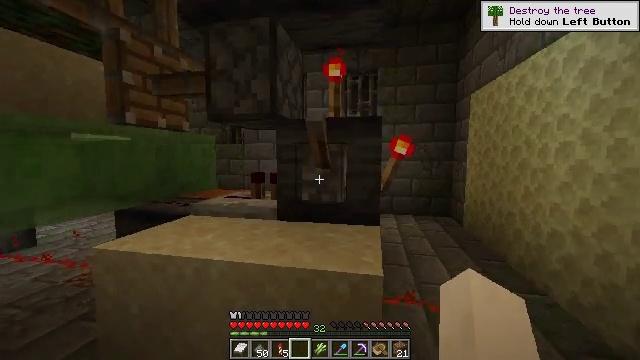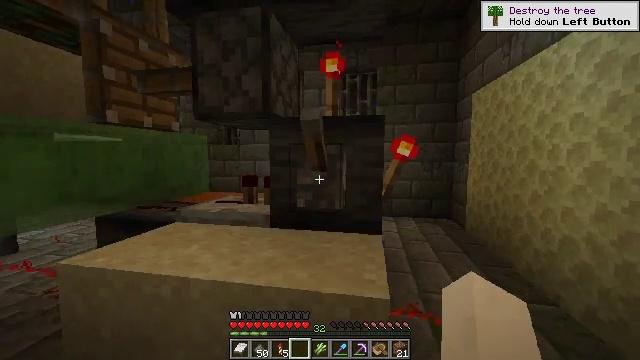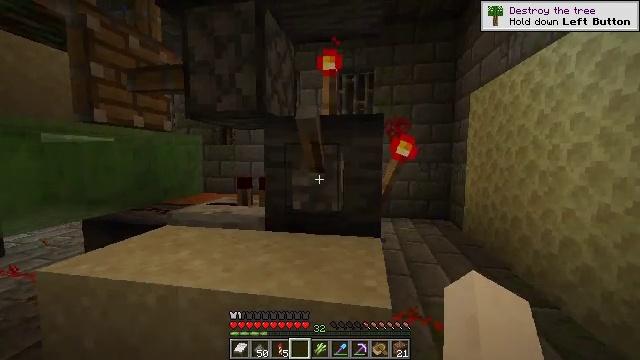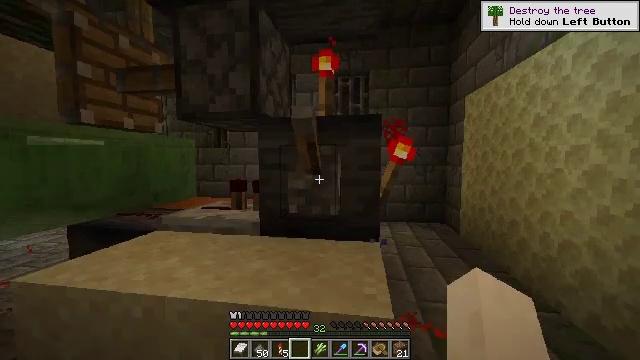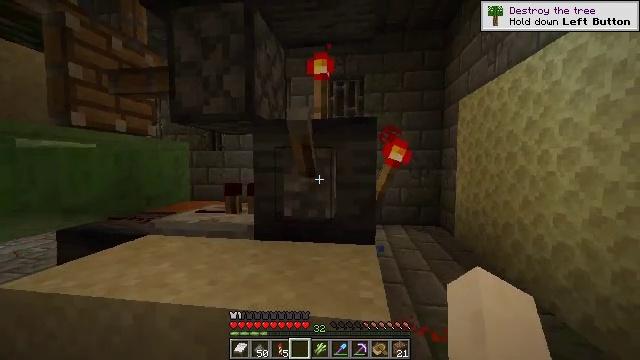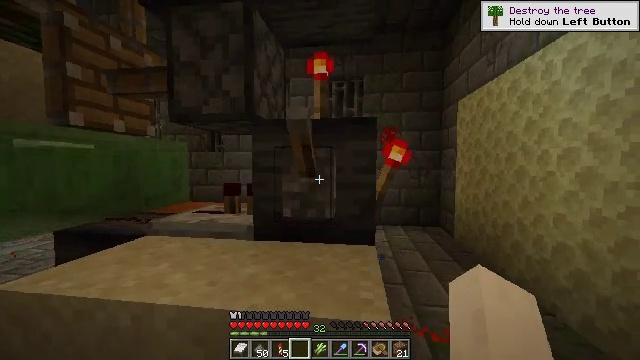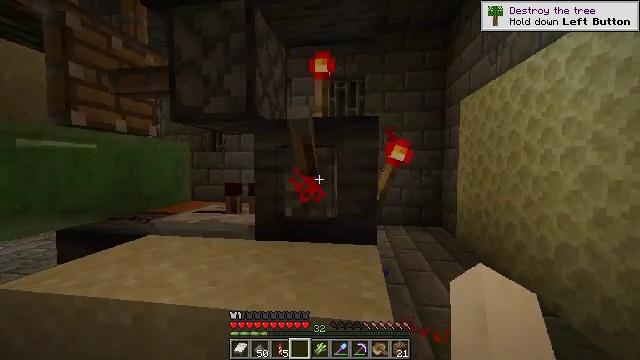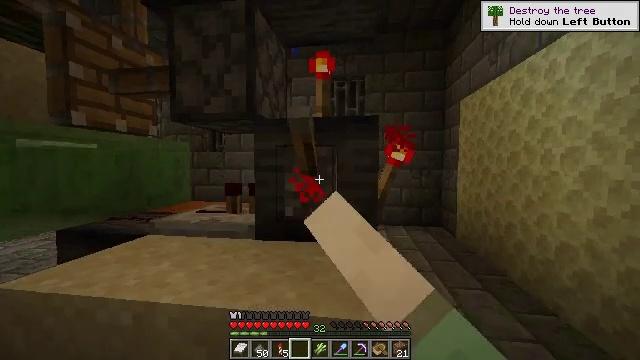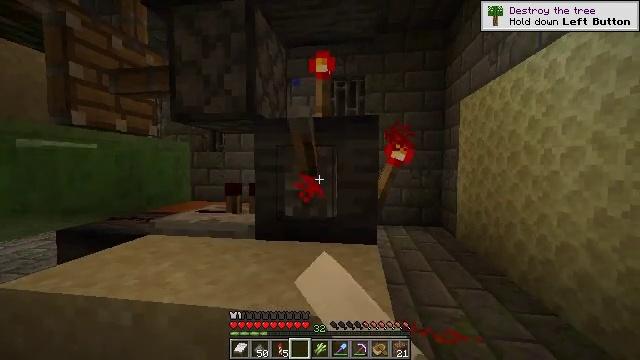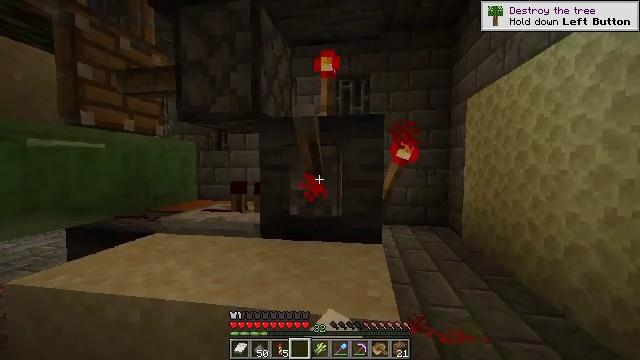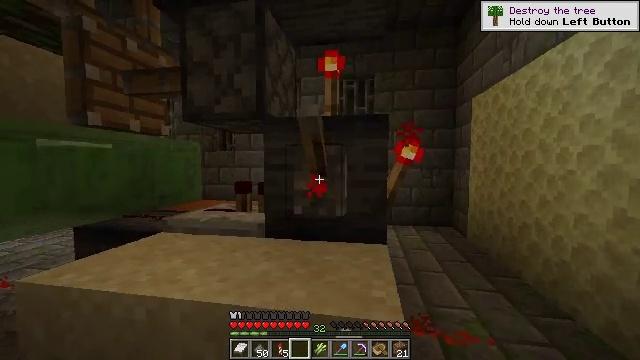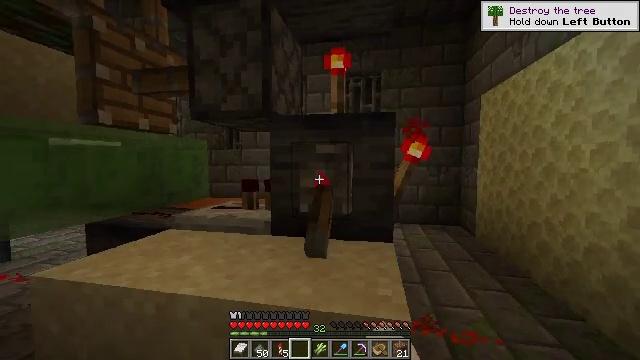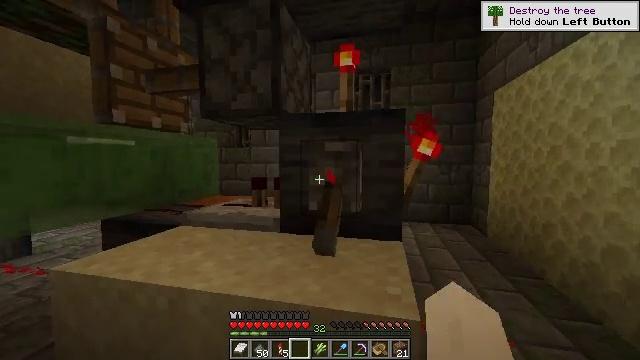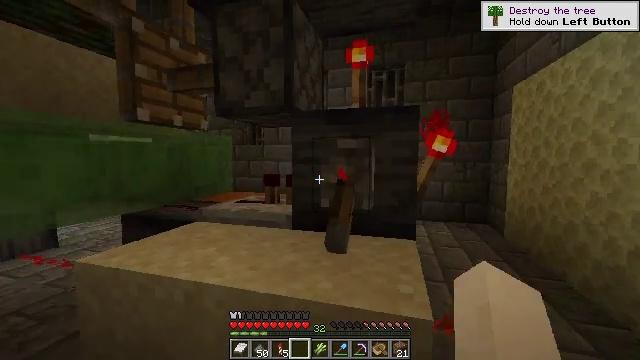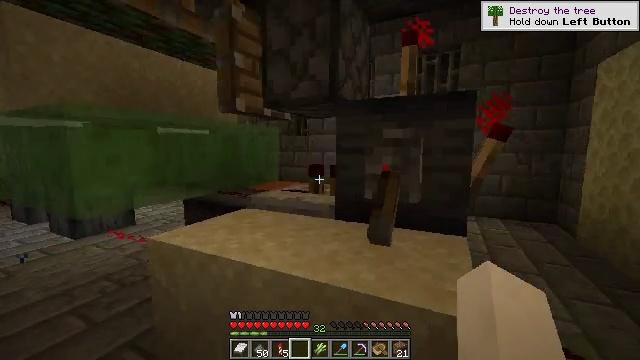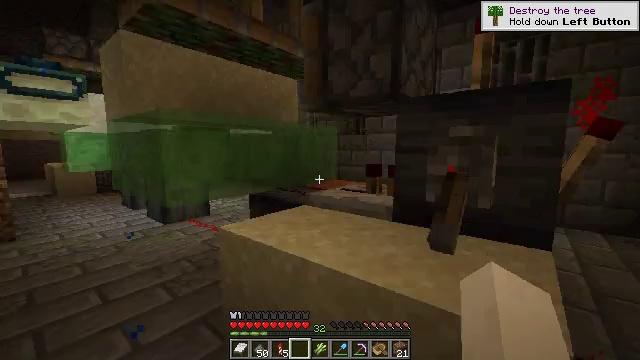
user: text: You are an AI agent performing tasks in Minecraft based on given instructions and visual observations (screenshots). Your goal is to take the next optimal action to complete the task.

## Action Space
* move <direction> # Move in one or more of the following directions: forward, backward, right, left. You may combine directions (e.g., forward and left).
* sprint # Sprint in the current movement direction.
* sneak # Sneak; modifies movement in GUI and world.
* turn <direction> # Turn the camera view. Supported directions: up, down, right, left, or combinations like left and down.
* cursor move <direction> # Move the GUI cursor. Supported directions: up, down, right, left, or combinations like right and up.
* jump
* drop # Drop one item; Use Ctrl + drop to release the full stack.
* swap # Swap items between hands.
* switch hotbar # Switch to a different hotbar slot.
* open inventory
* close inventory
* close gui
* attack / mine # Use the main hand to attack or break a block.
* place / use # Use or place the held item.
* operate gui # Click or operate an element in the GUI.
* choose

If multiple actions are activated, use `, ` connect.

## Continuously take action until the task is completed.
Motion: motion action
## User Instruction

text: Harvest the slime block from the ground.
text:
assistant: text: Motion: no_op
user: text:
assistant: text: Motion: no_op
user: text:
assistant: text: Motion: turn right
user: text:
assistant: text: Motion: turn right
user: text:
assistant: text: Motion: no_op
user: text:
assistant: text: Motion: use / place
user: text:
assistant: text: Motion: use / place
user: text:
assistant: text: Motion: use / place
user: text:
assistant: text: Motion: turn left
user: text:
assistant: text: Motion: no_op
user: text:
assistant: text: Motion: turn left
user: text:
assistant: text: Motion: turn left
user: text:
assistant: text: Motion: turn left
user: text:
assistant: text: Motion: turn left and down
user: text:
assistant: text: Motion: turn left
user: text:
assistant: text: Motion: turn left
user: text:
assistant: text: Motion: turn left
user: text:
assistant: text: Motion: no_op
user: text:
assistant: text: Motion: no_op
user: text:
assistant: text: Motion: no_op
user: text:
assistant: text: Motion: no_op
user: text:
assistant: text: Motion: no_op
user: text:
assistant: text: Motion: move left
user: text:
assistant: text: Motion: move left, turn left
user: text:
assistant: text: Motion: move forward and move left
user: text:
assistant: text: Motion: move forward and move left
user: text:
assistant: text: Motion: move forward and move left
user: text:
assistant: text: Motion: move forward and move left
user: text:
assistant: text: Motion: move forward and move left
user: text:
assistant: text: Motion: move forward and move left